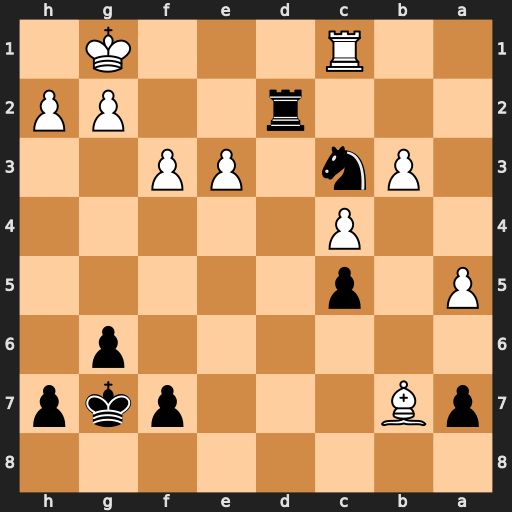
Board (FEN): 8/pB3pkp/6p1/P1p5/2P5/1Pn1PP2/3r2PP/2R3K1
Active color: b
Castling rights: -
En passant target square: -
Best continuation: Ne2+ Kf1 Nxc1